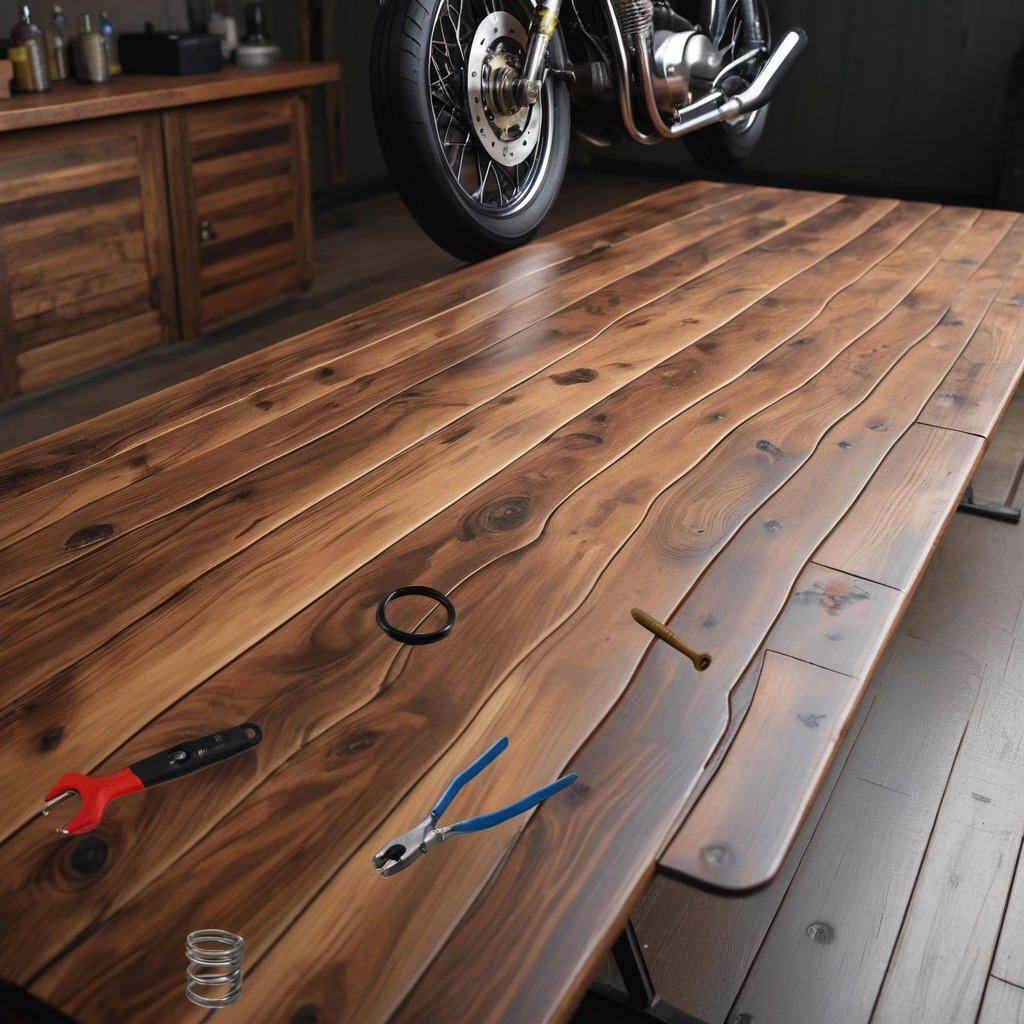
A rubber o-ring, a metal machine screw, pliers, a coiled metal spring, and a wrench are lying on an oil-spilled wooden table in a vintage motorcycle garage.